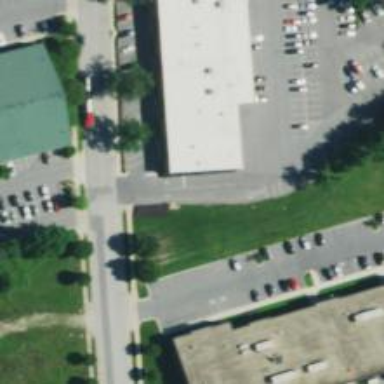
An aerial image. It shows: Healthcare clinic.